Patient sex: F
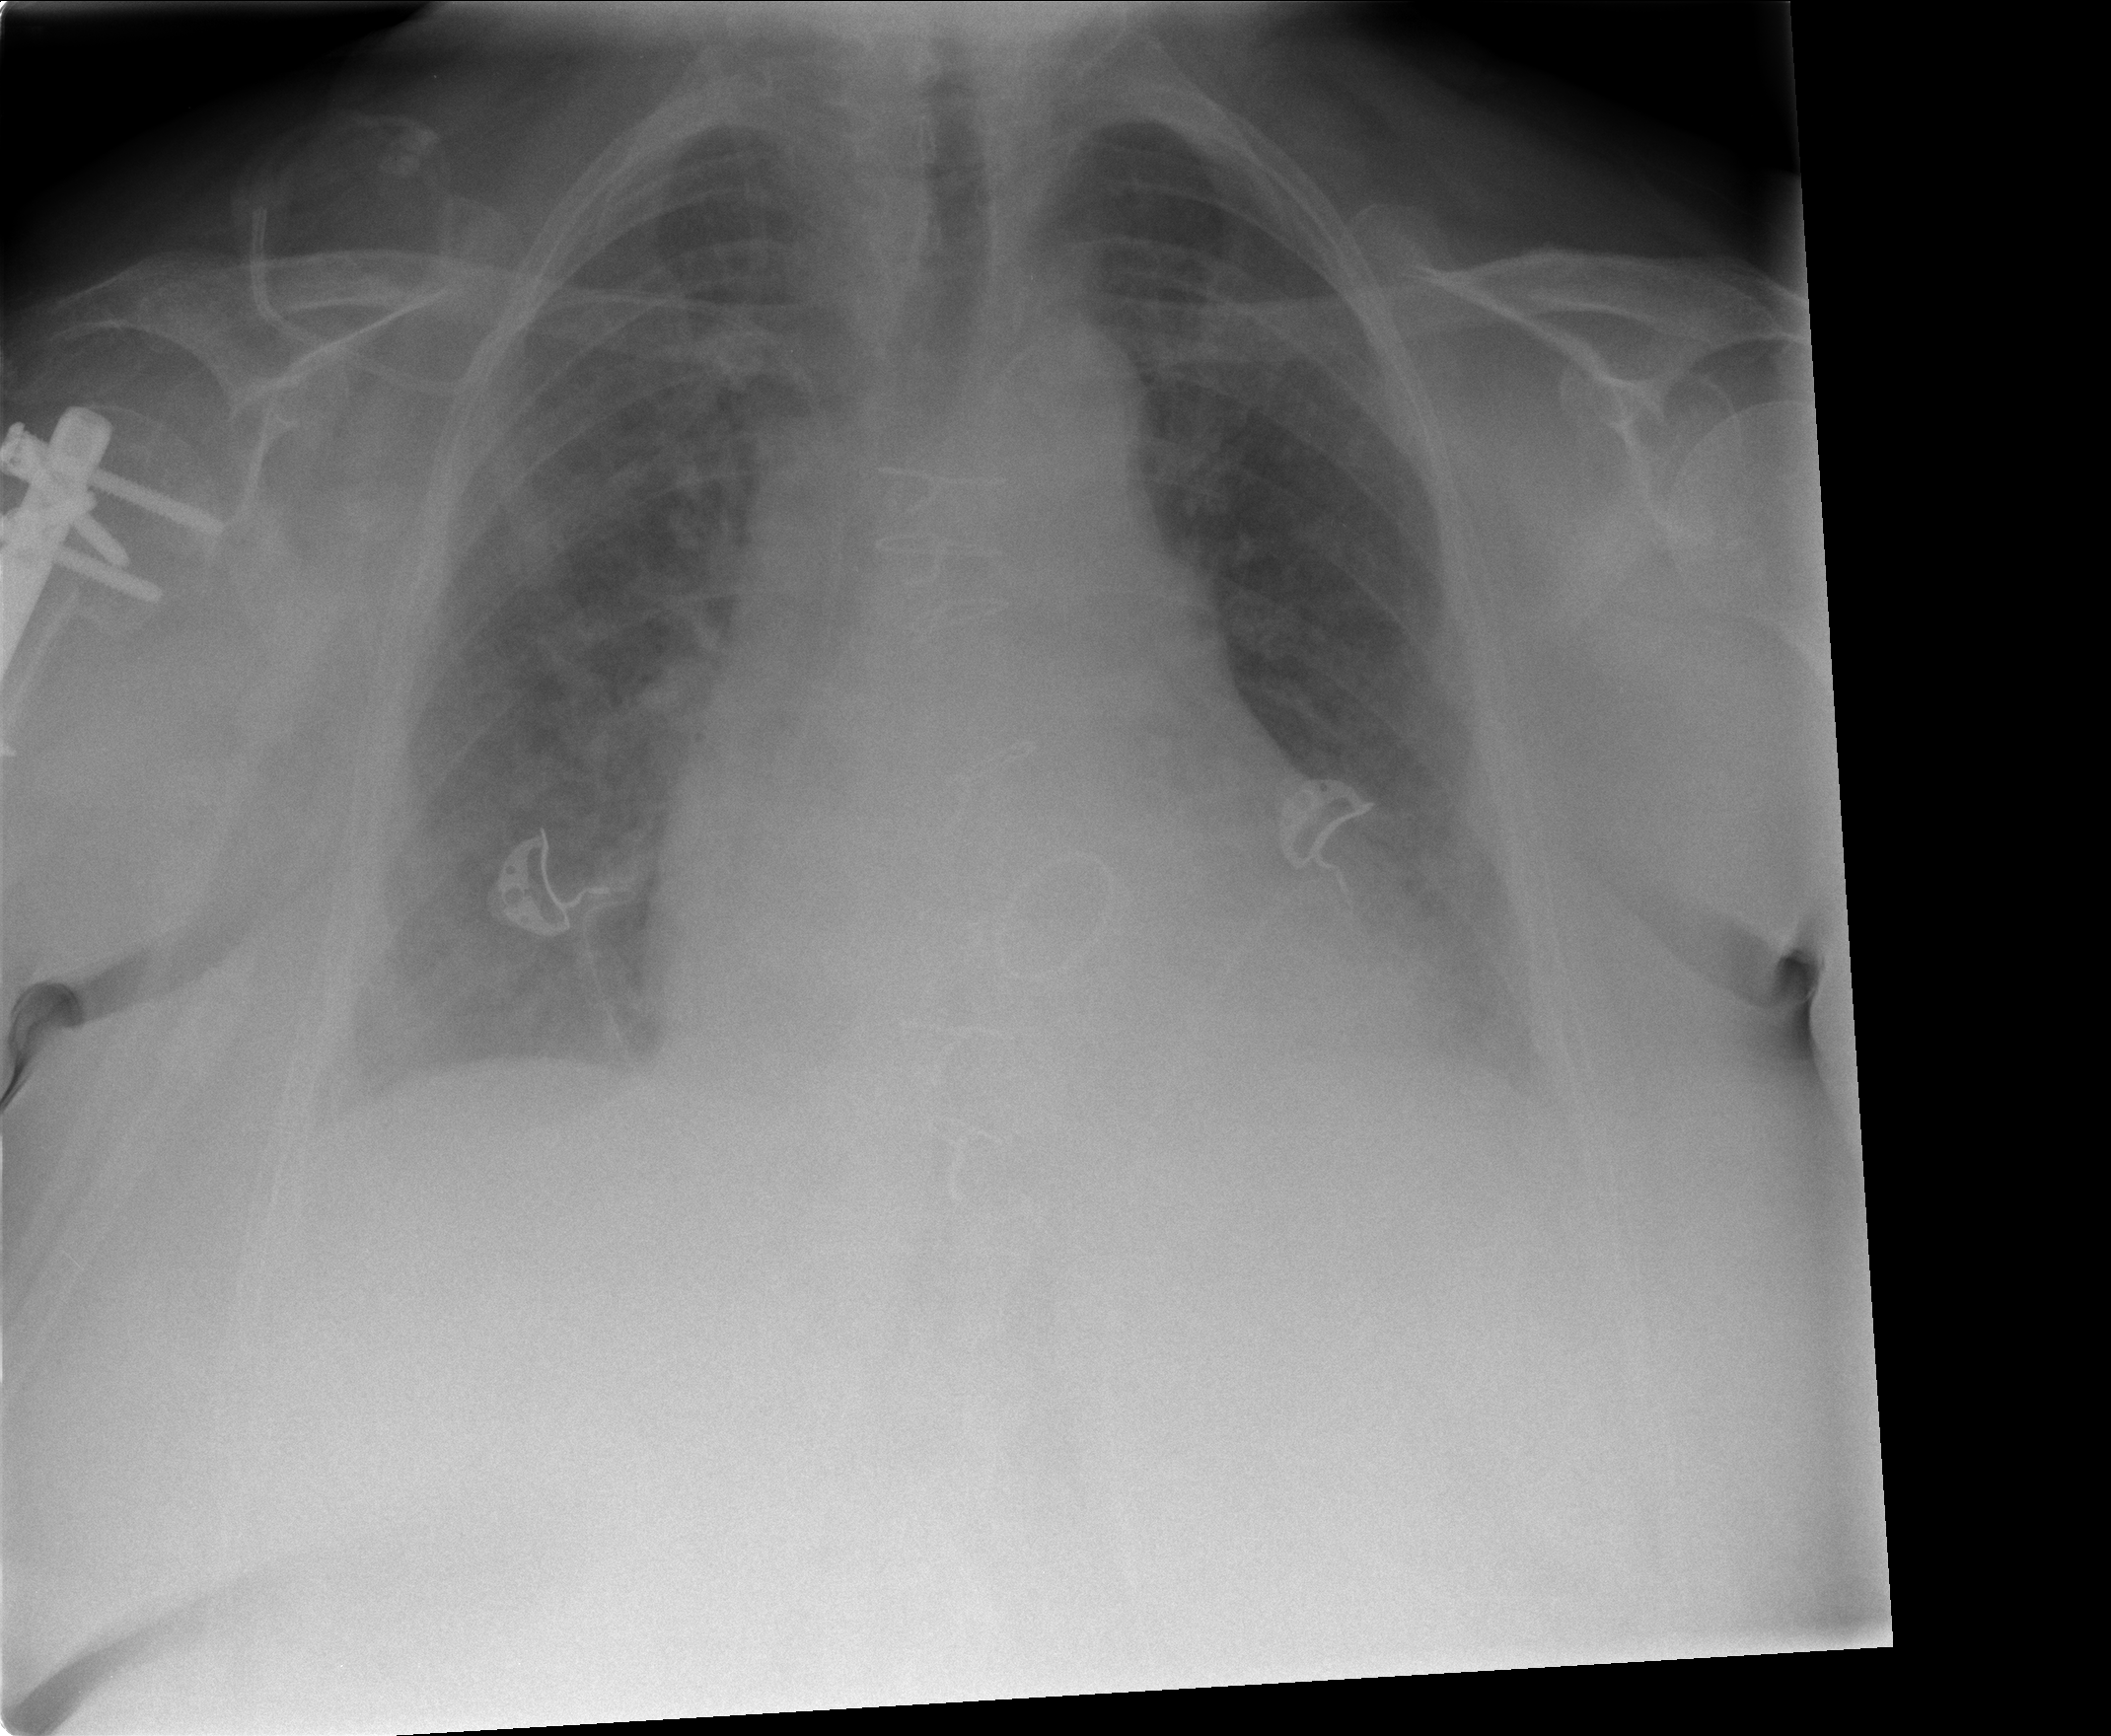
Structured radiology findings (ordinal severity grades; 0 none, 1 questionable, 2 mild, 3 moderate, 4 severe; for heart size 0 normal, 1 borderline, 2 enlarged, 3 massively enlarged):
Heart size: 2
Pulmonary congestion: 3
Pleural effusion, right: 0
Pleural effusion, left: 1
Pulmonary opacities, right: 0
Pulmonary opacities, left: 0
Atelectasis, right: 2
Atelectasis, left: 2